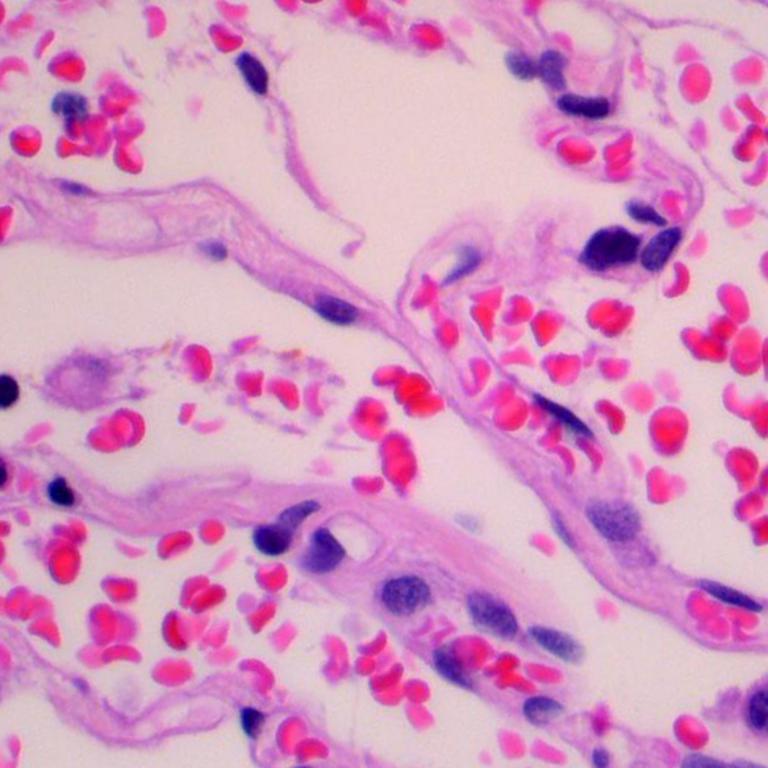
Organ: lung
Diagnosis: benign